Interaction volume radius: 5 \u00c5
Interaction volume height: 35 \u00c5
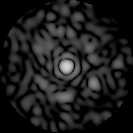
Disorder parameter: 0.7855